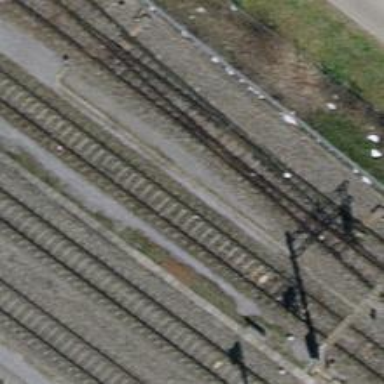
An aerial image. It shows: Rail siding with electrified contact lines for trains.